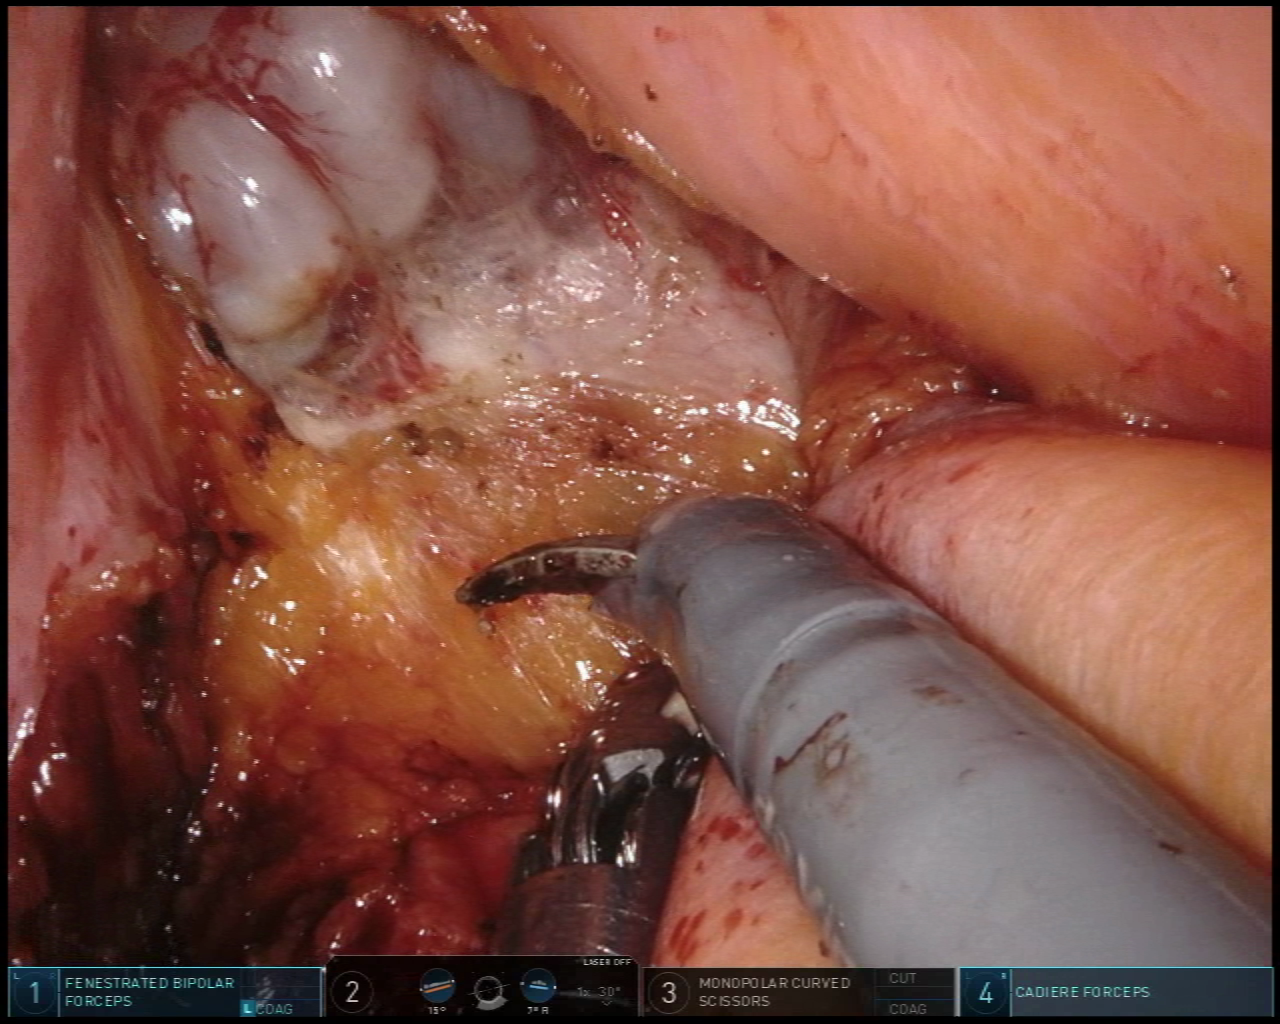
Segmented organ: vesicular_glands
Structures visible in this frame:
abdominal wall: no
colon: no
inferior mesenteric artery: no
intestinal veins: no
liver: no
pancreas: no
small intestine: no
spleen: no
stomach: no
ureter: no
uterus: no
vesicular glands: yes